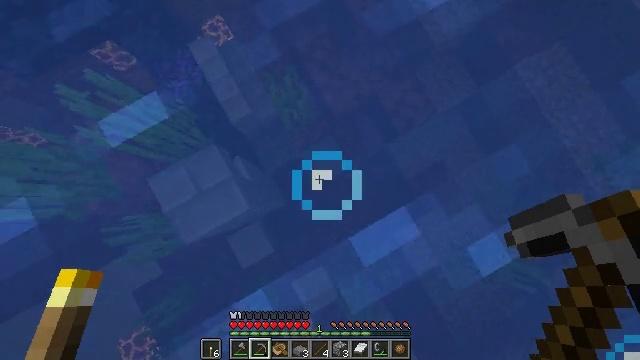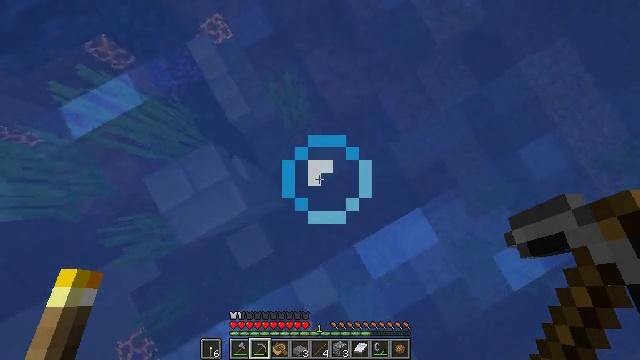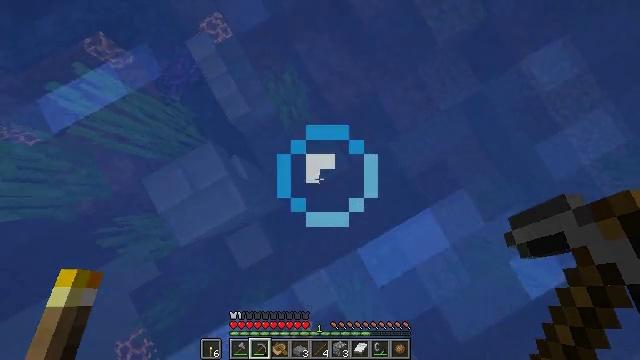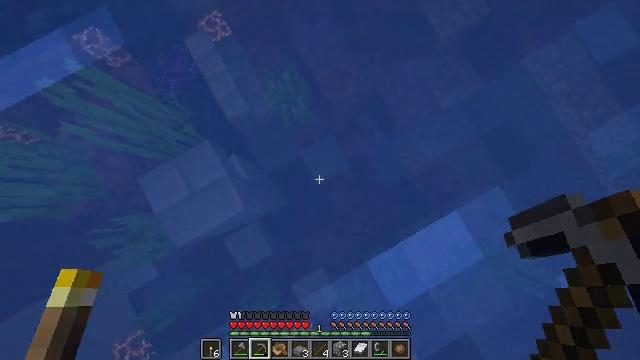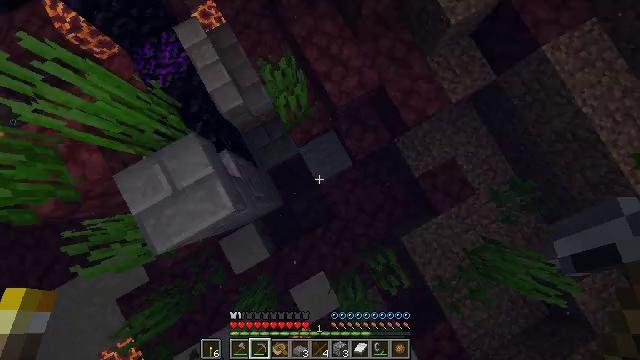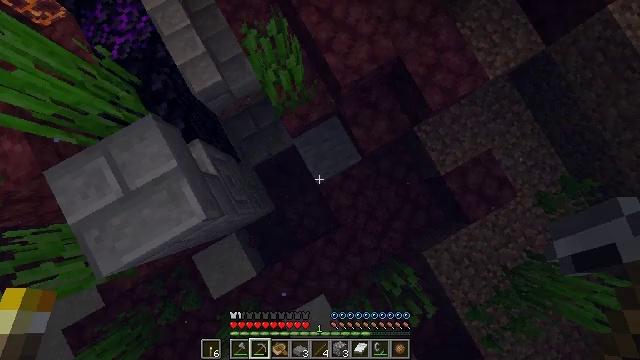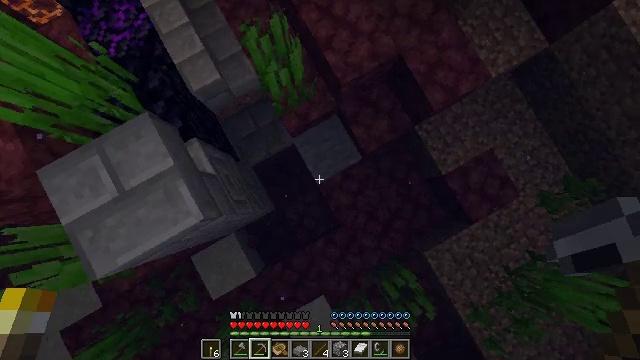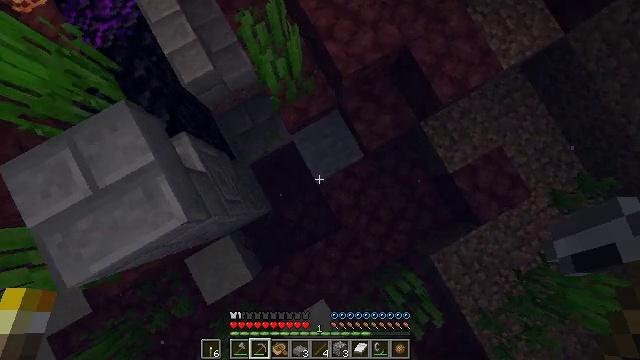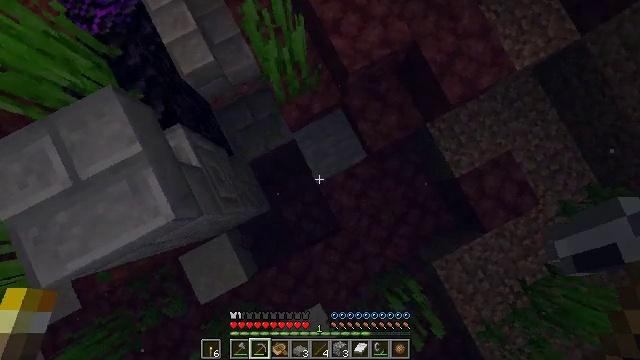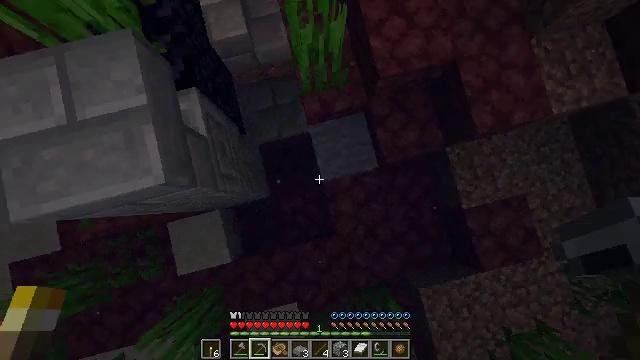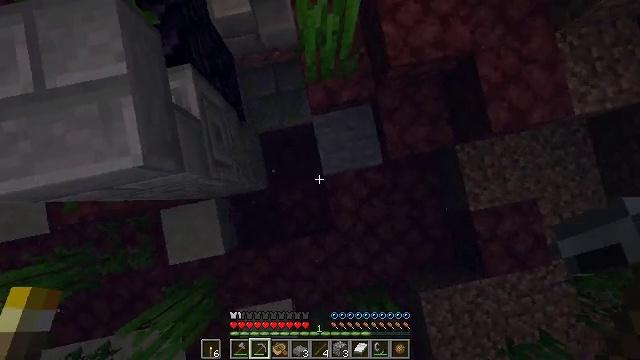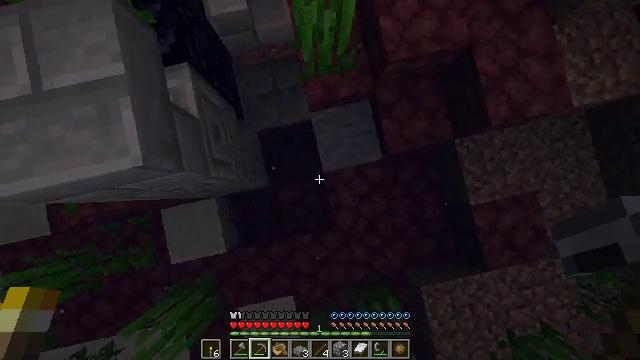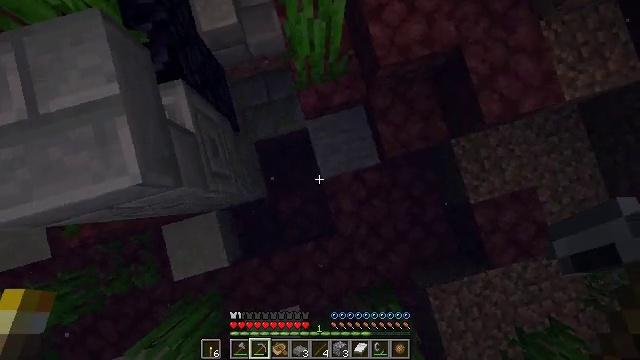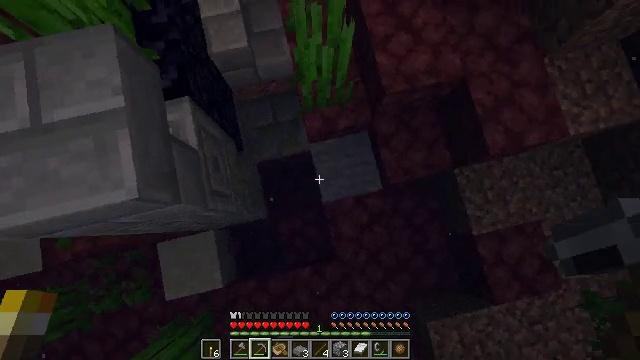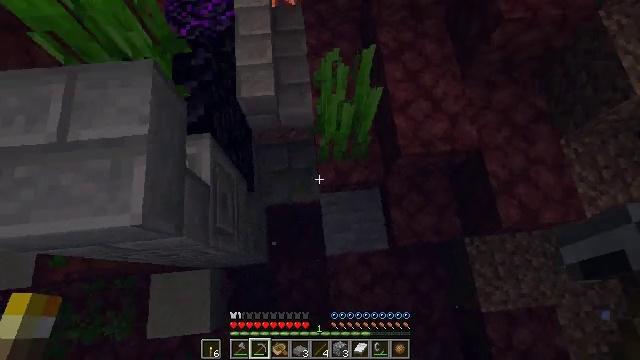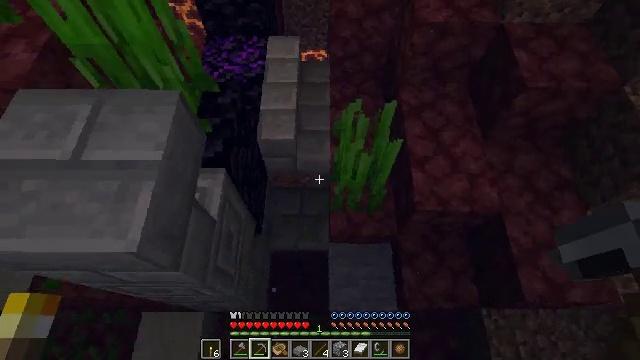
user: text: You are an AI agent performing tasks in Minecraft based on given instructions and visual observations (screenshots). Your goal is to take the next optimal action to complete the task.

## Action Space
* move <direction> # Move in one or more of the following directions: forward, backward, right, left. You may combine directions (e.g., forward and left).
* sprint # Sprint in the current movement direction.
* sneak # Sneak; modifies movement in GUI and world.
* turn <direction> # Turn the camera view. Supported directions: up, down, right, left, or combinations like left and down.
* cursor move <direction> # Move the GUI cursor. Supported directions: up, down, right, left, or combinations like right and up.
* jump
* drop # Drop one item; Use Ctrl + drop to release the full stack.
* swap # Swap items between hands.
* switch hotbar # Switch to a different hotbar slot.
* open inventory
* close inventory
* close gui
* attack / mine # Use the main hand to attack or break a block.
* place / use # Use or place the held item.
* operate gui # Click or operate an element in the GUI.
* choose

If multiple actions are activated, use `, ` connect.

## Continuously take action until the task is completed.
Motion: motion action
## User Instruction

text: Attack the underwater area to get tall seagrass.
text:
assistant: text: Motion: no_op
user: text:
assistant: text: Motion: sneak
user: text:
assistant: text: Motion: sneak
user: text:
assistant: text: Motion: sneak
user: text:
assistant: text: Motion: sneak
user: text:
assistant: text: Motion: sneak
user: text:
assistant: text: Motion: sneak
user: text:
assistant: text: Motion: sneak, turn left
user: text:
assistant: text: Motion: sneak, turn left
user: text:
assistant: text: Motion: turn left and down
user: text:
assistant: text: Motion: turn right
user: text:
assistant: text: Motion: turn right and up
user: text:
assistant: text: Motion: turn left and up
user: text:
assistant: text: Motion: turn left and up
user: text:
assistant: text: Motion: turn left and up
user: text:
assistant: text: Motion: turn left and up
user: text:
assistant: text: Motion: move forward, turn left and up
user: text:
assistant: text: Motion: move forward
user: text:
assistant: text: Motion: move forward
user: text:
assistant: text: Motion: move forward
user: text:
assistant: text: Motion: move forward
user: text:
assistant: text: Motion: move forward
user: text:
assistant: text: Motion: move forward
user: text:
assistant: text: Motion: move forward
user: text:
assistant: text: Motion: move forward
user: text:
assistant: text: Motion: move forward, jump
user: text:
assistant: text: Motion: move forward, jump
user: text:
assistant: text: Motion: move forward, jump
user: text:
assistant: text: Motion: move forward, jump
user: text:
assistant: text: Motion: move forward, turn left and down, jump